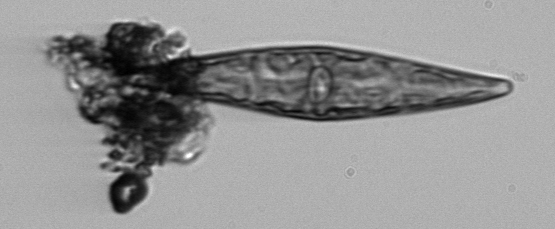
Label: Pleurosigma